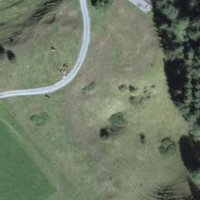
EUNIS habitat code: 24
Species observed at this site:
Veronica filiformis